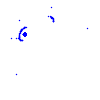
Particle: electron